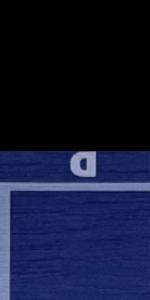
Label: Empty